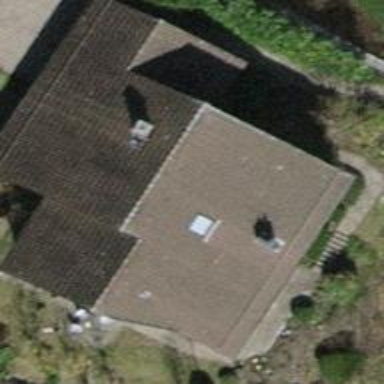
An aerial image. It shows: Building with tile roof.